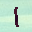
Label: 1